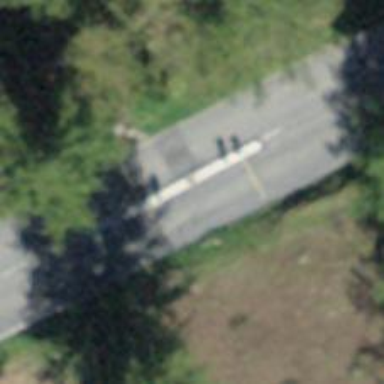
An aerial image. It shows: Lift gate barrier.